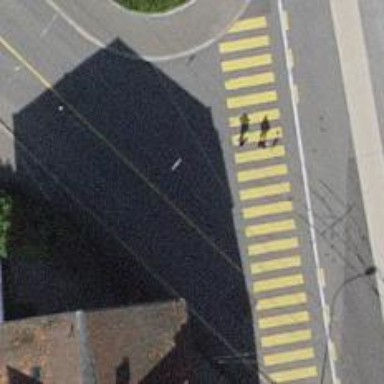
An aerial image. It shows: Asphalt service road with trolley wires.